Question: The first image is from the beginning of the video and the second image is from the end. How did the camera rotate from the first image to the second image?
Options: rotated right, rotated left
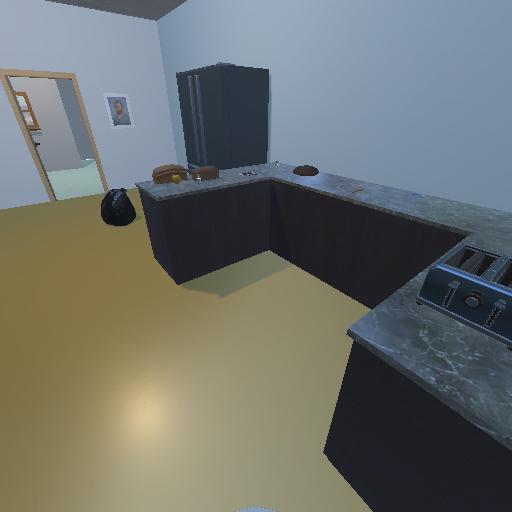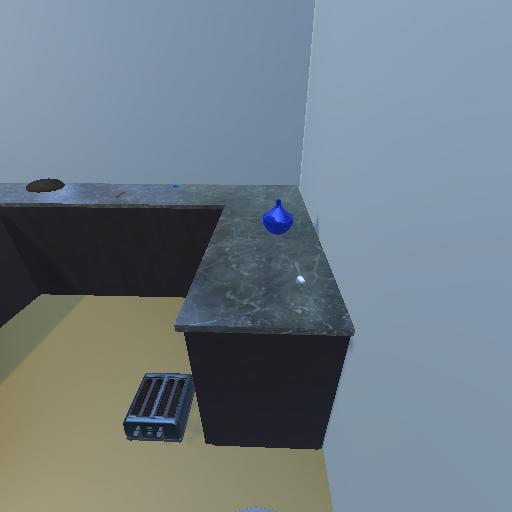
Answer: rotated right